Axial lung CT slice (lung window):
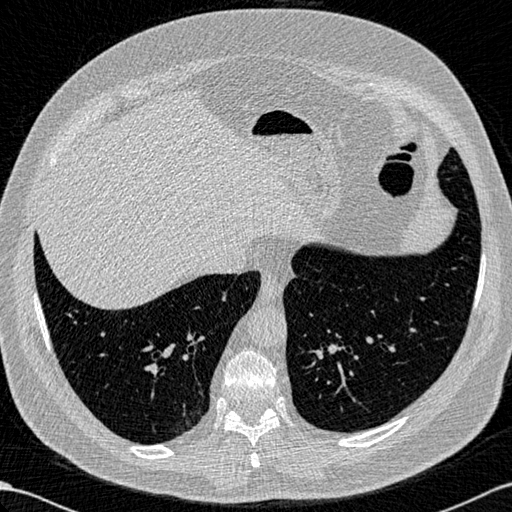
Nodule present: no